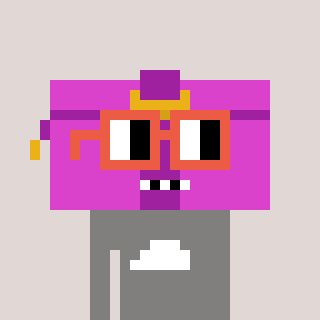
a pixel art character with square orange glasses, a clutch-shaped head and a bluegrey-colored body on a warm background